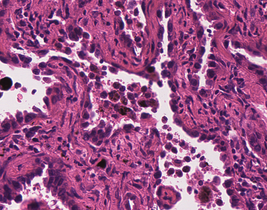
Tumor epithelial tissue: yes
Tumor-associated stroma tissue: yes
Normal tissue: no